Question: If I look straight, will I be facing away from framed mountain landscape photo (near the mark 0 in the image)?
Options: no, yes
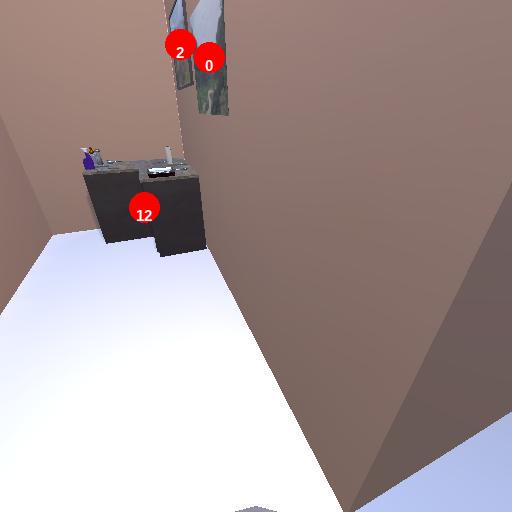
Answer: no